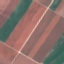
Label: AnnualCrop